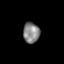
Tissue: skin
Cell type: Epithelial cells
Senescence score: 0.2866
Nuclear area (px): 334
Mean DAPI intensity: 131.79